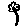
Label: flower